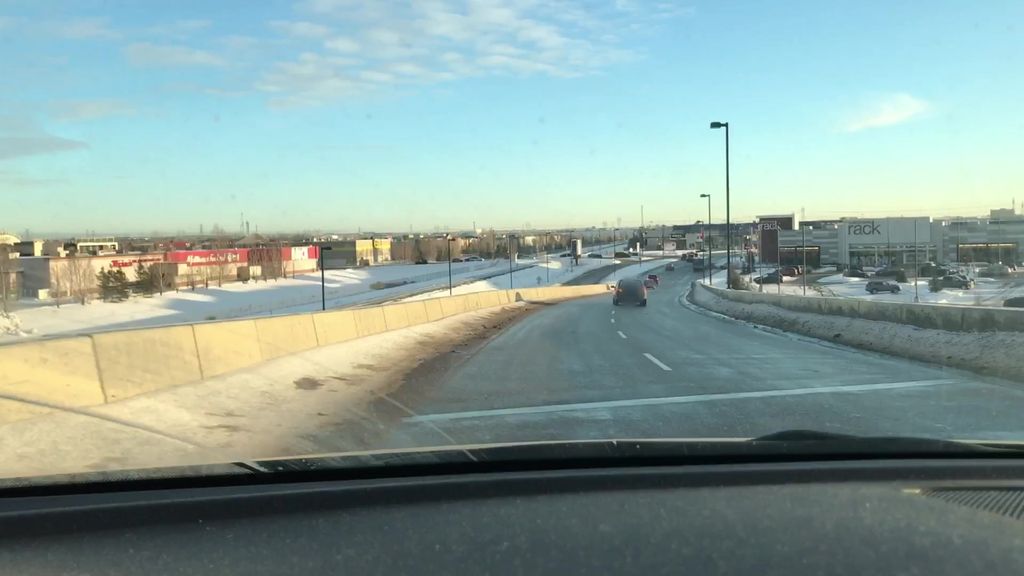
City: edmonton